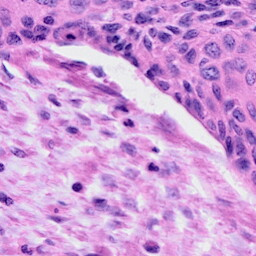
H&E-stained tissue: Cervix